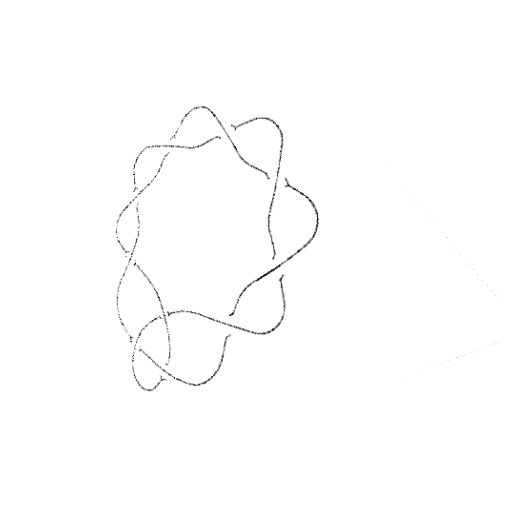
Crossing number: 10